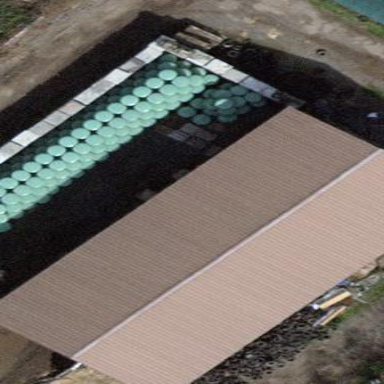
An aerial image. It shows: View of roof of building.